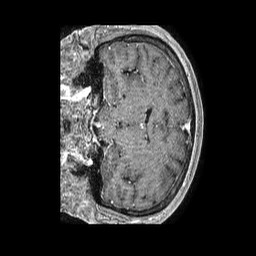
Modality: T1w
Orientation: coronal
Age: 59
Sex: female
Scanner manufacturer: philips
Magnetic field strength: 1.5 T
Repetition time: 0.007549 s
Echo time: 0.003431 s